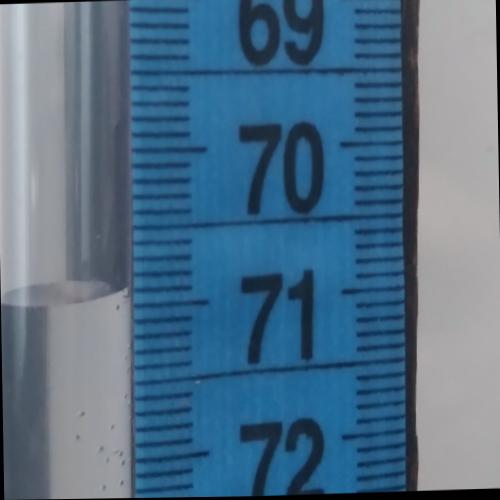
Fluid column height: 70.9 cm